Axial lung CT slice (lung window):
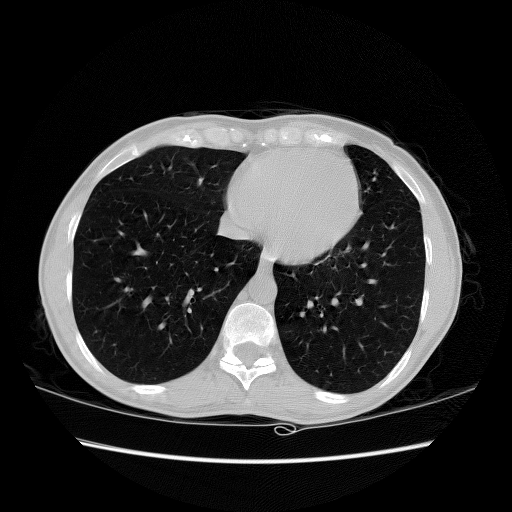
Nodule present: no